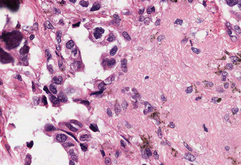
Tumor epithelial tissue: yes
Tumor-associated stroma tissue: yes
Normal tissue: no